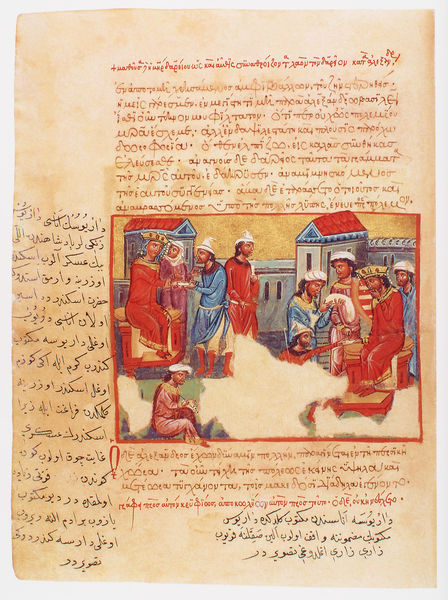
Titel: Der griechische Alexanderroman
Institution: Venedig, Hellenic Institute Codex Gr. 5
Schlagwörter: blau, gruppe, mann, weiß, grün, sitzen, stadt, bunt, fenster, frau, hut, hüte, männer, szene, zeichnung, dach, rot, wand, rahmen, bild, häuser, familie, kind, krone, turm, spanien, schrift, mauer, lila, könig, thron, tor, buch, burg, orient, seite, illustration, text, buchstaben, buchseite, arabisch, leder, griechisch, lock, königin, maria, turban, handschrift, araber, notizen, juden, buchmalerei, alexander, psalter, sedes sapientiae, untertanen, roman, alexanderroman